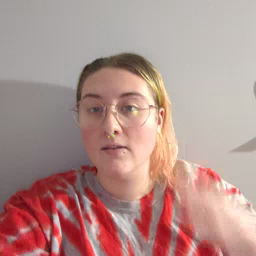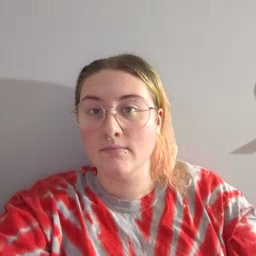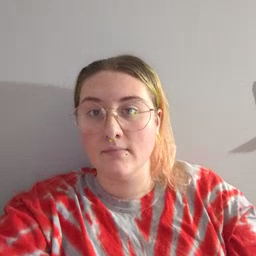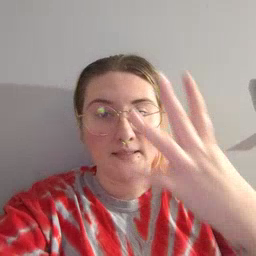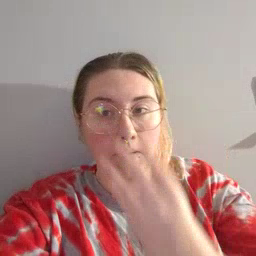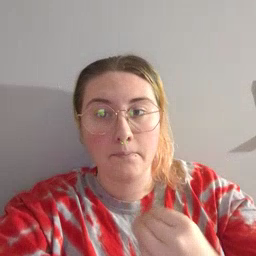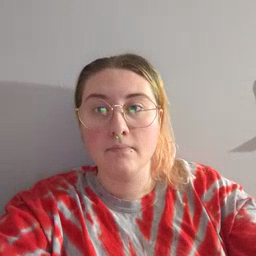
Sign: sleep